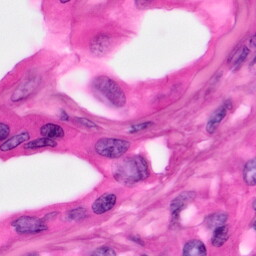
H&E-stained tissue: Pancreatic